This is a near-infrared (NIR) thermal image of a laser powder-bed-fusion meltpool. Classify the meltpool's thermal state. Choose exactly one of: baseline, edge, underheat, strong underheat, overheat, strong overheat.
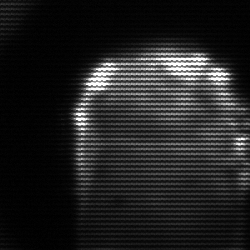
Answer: baseline